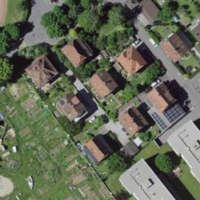
EUNIS habitat code: 54
Species observed at this site:
Geranium sanguineum
Misumena vatia